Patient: sex M, age 63
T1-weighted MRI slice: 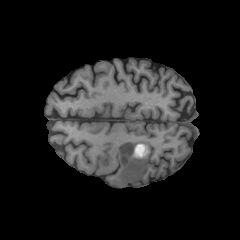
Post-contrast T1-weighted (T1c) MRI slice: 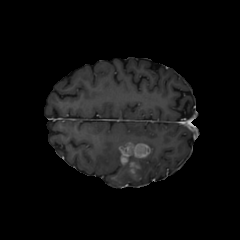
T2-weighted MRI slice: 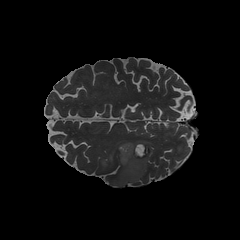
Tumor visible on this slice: yes
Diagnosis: Glioblastoma, IDH-wildtype
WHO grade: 4